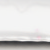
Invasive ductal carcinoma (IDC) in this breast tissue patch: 0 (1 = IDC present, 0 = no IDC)